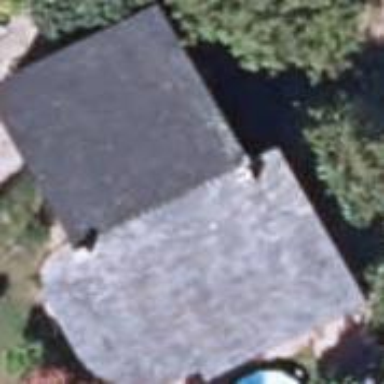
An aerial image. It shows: Simple and straightforward house.